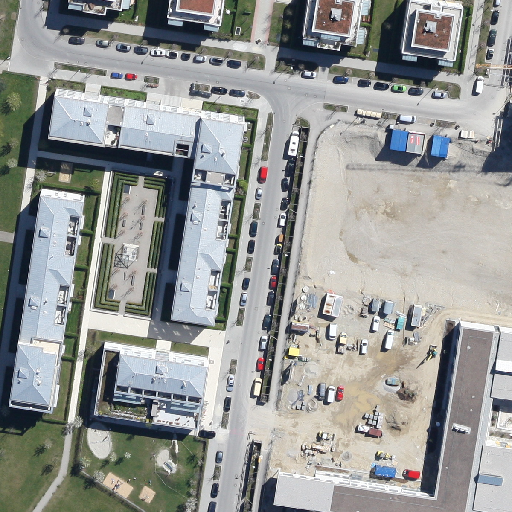
Referring expression: van